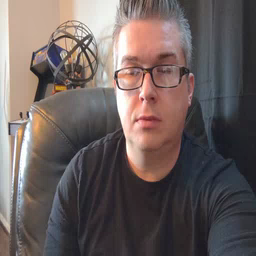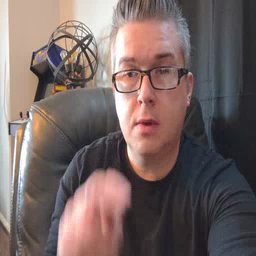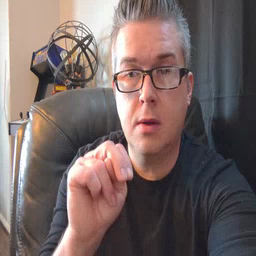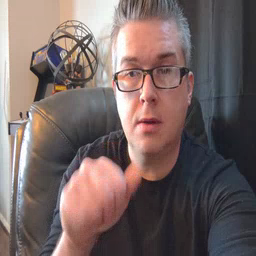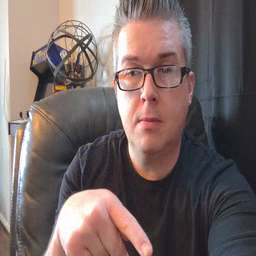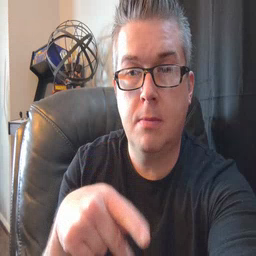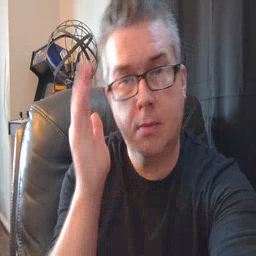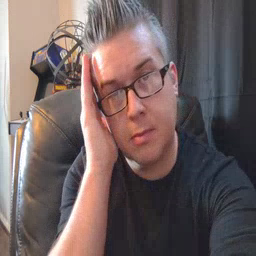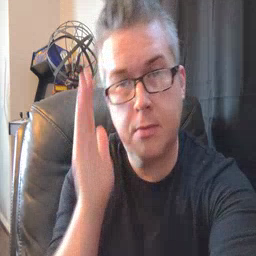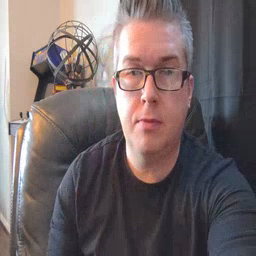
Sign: nap